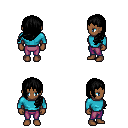
a pixel art fantasy rpg character, female body template, human, dark skin, teal long-sleeve shirt, magenta pants, black left-swept hairstyle, four views (front, back, left, right), 2x2 character sprite sheet, small pixel art, hard edges, no anti-aliasing